Field crop: maize
Growth stage: 2
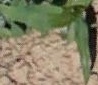
Species: maize